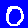
Digit: 0